Question: How would I divide certain cells in a column by '1000'?
I would like to create a function that divides values over '200' by '1000'
For example, in row 10 column 3 (weight), there is a value of '722.666667'.

I used the function
'''
Updins$weight <- as.numeric(Updins$weight)
Updins$body_length <- as.numeric(Updins$body_length)
Updins$tarsus_width <- as.numeric(Updins$tarsus_width)
'''
for the desired columns so that they are numeric, and had previously used this function (below) with no success (I am a novice novice, so a lot of it I didn't understand!)
'''
library(dplyr)
test <- Updins %>%
mutate(weight = ifelse(as.numeric(weight) > 199,
as.character(as.numeric(weight)/1000), weight)
head(test)
'''
(Updins is the dataframe)
- 'weight'
Does anyone know what I am doing wrong and how to make it work?
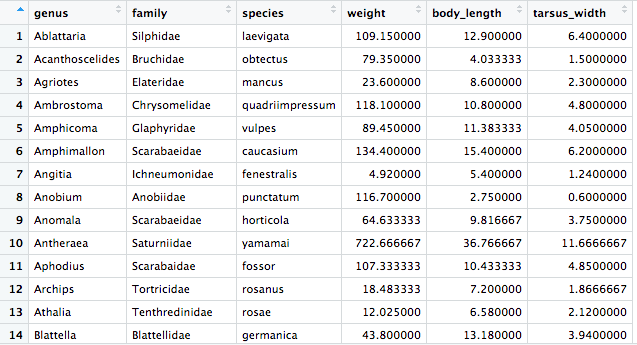
Answer: Or the 'tidyr' way
'''
library(tidyverse)
updins <- updins %>% mutate(weight = ifelse(weight>200, weight/1000, weight))
'''